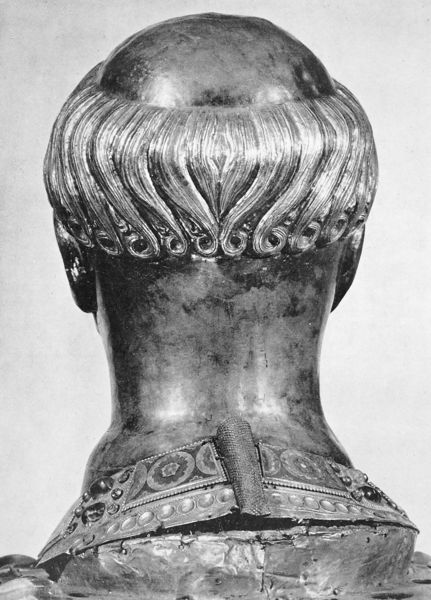
Titel: Alexanderreliquiar
Institution: Brüssel, Musées Royaux d’Art et d’Histoire
Schlagwörter: kopf, mann, schatten, weiß, frisur, grau, haar, licht, ohr, schwarz, ornament, kragen, mensch, silber, bild, hals, figur, gold, haare, locken, ohren, renaissance, skulptur, statue, kette, büste, glatze, metall, bronze, hinterkopf, sein, foto, fotografie, messing, rückseite, hinten, schwarzweiss, lockig, kupfer, halbglatze, einfarbig, mönch, metal, haarsträhnen, tonsur, skultpur, statur, nacke, oren, granz, hääre, clomoten, haargranz